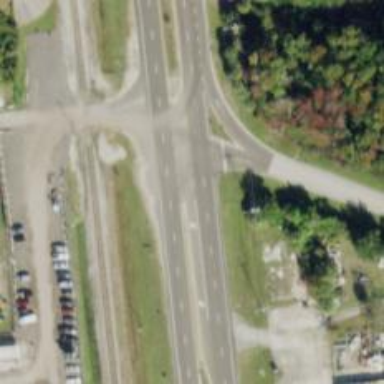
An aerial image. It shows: Primary link highway.